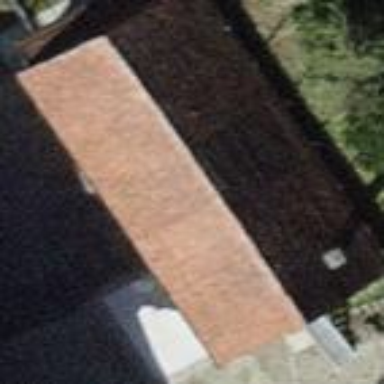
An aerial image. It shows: Shed.